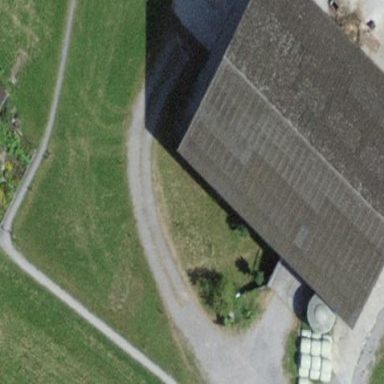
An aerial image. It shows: Farmyard area.